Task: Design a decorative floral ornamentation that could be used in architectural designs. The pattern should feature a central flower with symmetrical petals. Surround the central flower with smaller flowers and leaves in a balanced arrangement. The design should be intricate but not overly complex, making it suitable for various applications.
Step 1812:
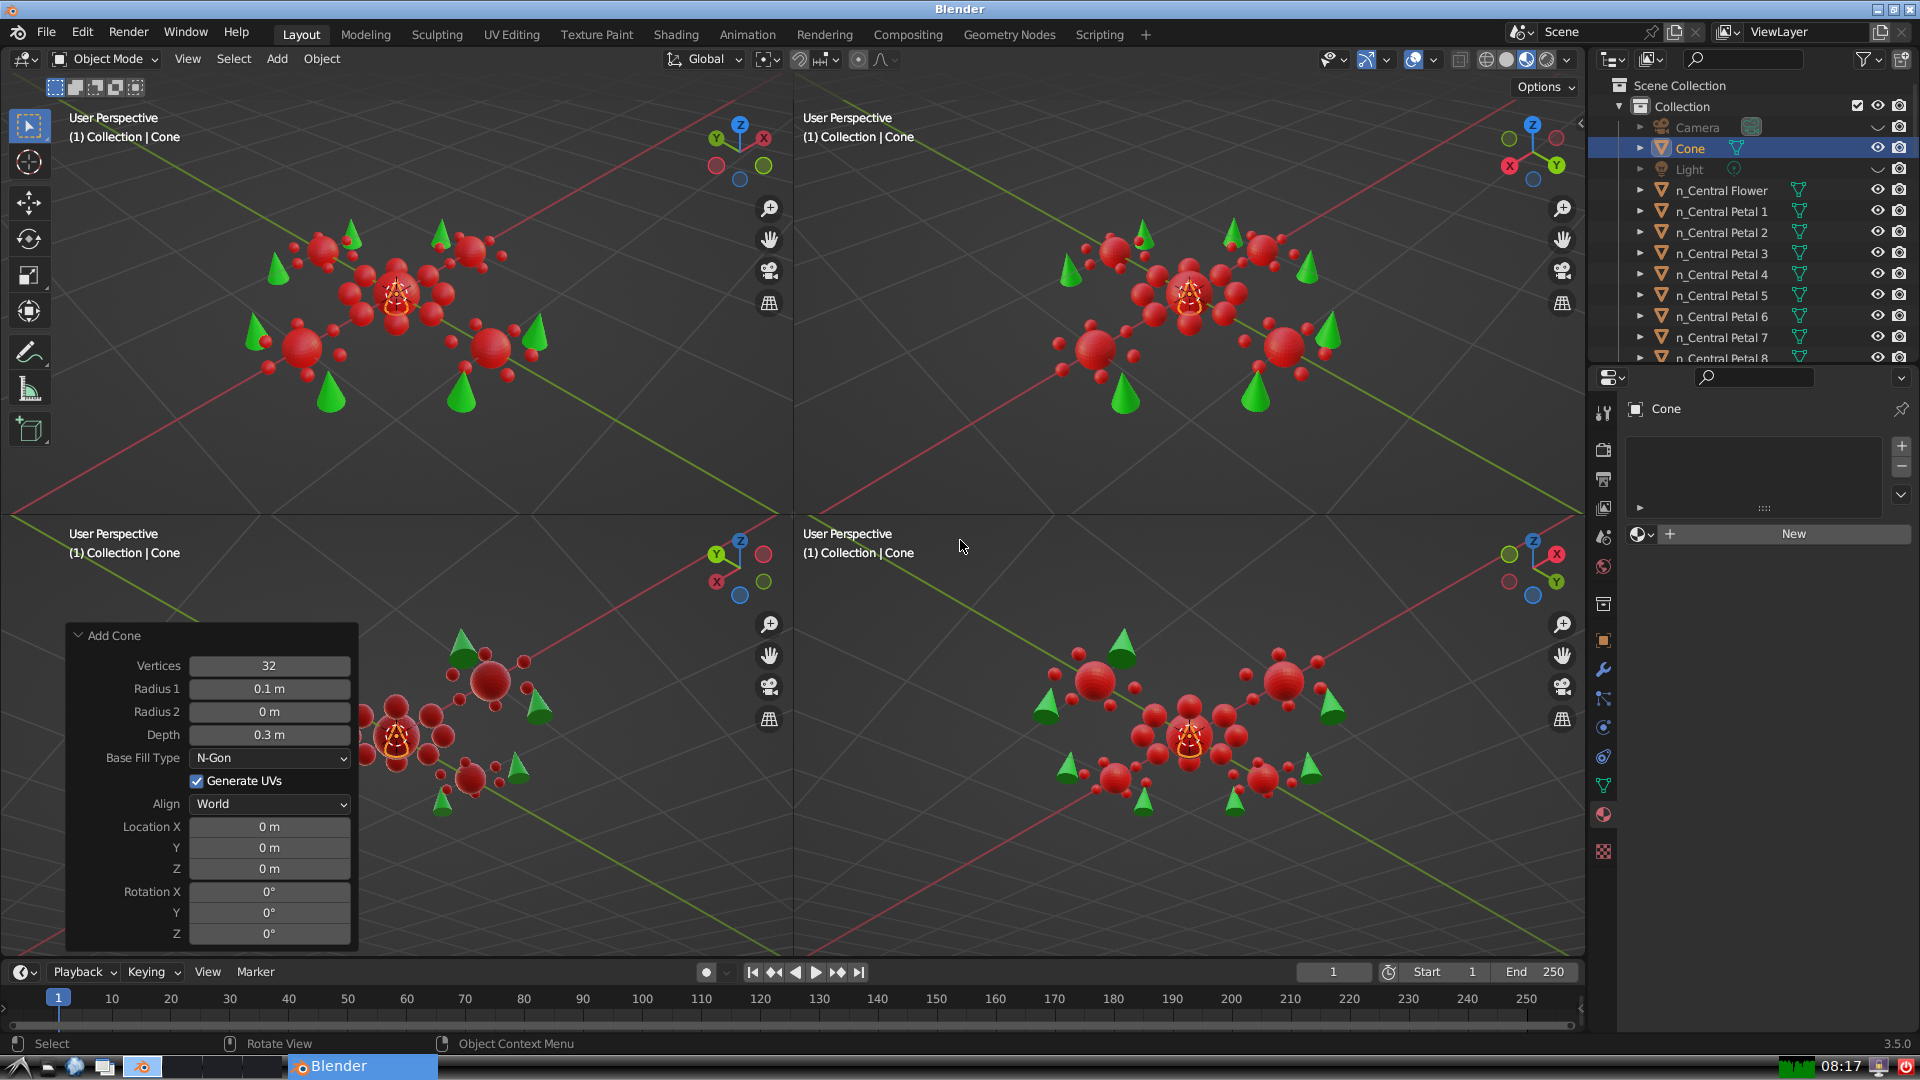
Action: {"key_press": ['Ctrl, Home']}